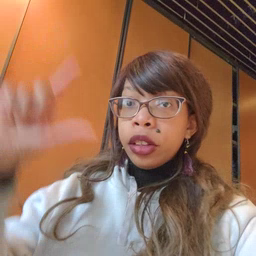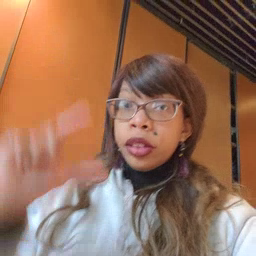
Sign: tooth